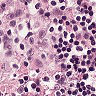
Metastatic tissue present: no